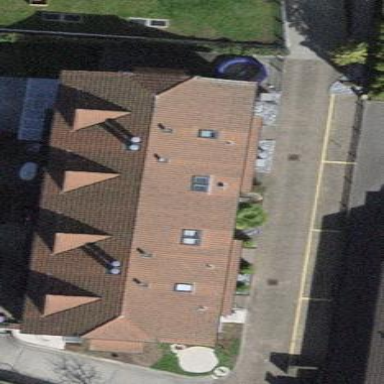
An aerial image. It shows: Half-hipped roof on apartment building.